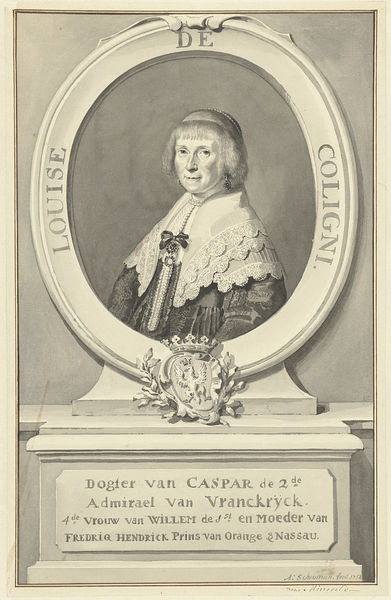
Titel: Portret van Louise de Coligny, in ovaal cartouche, naar links
Künstler: Aert Schouman
Standort: Amsterdam
Institution: Rijksmuseum
Schlagwörter: crown, white, black, collar, dress, face, funeral, hair, lace, lady, nose, old, painting, portrait, woman, mirror, print, flower, stone, eyes, noble, ribbon, drawing, black and white, frame, oval, chin, mouth, etching, necklace, writing, tie, arms, cape, family, art, engraving, crest, circle, book, cheek, lion, mural, text, bangs, words, image, cameo, t, copy, funerary, admiral, portrait drawing, award, de, coligni, louise, dogler, ns, caspar, louise de coligni, rampant, whate, louse, louise coligni, von caspar